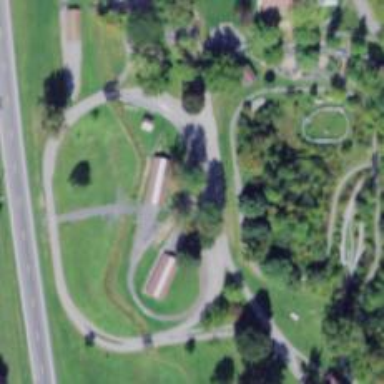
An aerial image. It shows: Miniature railway.